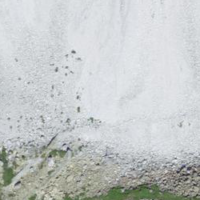
EUNIS habitat code: 48
Species observed at this site:
Saxifraga caesia
Dryas octopetala
Euphrasia salisburgensis